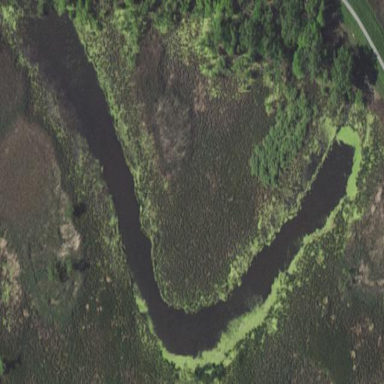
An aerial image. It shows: Oxbow water feature in natural setting.